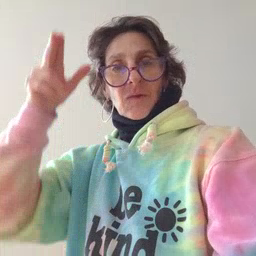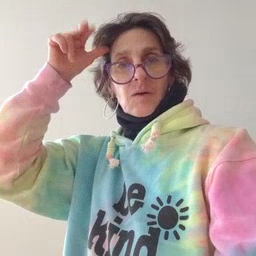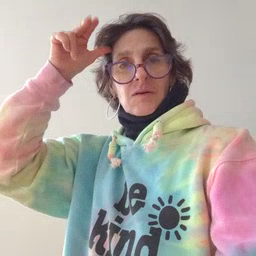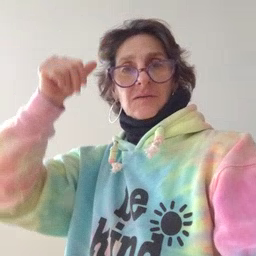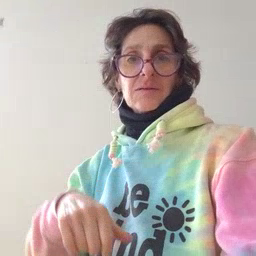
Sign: horse